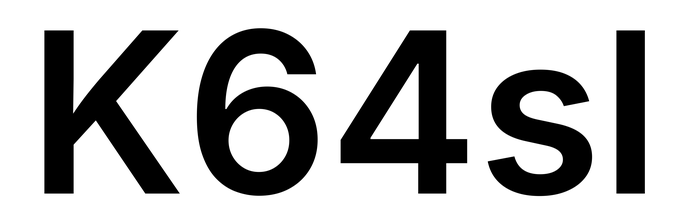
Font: Inter_SemiBold